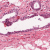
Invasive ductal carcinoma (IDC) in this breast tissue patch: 0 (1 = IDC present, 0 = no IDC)